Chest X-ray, PA view. Patient: 40 years old, sex M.
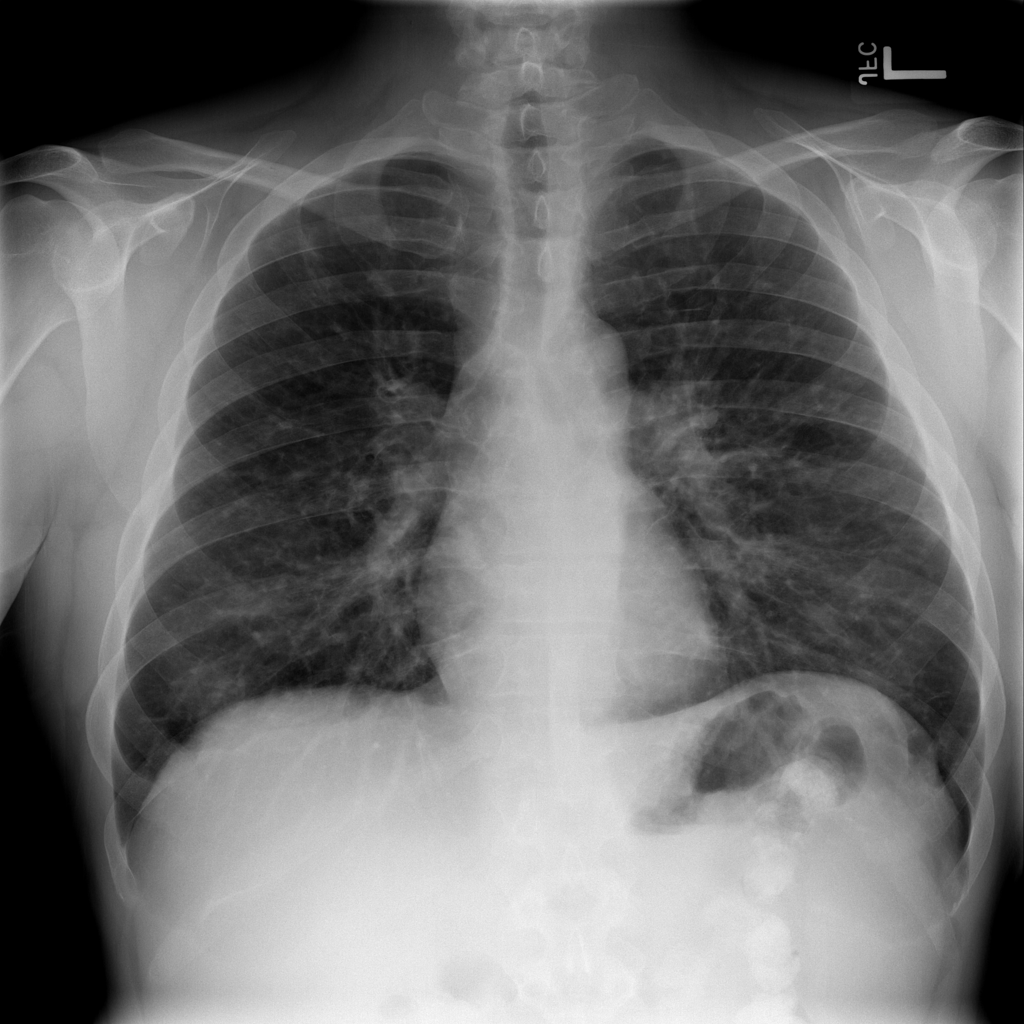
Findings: No Finding